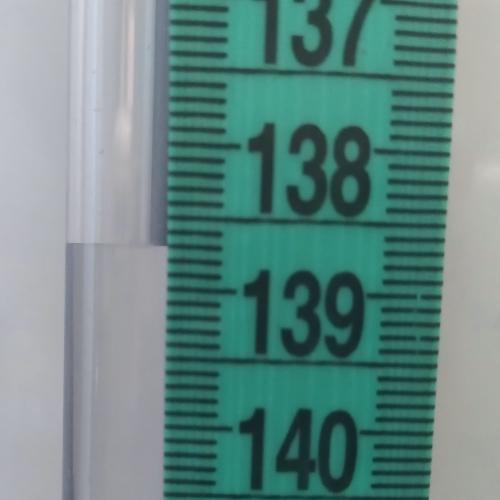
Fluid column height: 138.7 cm